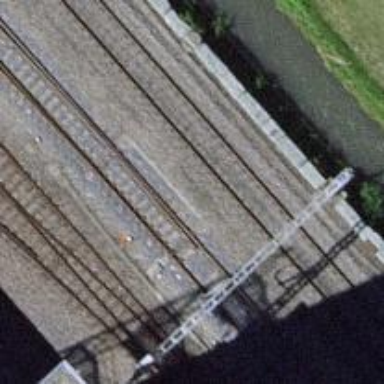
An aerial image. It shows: Railway switch.